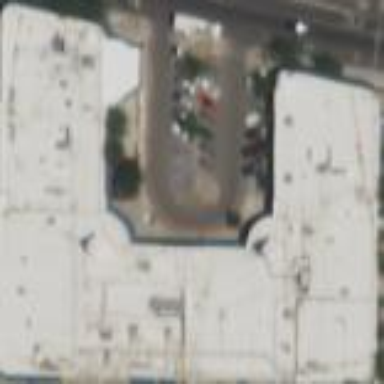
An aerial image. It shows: Retail building.